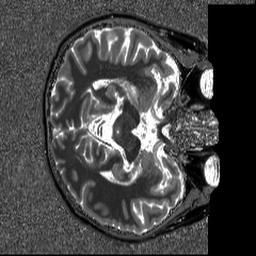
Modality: T1map
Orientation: axial
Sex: female